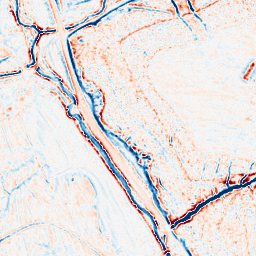
Category: edge_preserving
Decomposition family: bilateral
Decomposition parameters: d: 9
sigma_color: 150
sigma_space: 150
Upsampling method: bilinear
Upsampling parameters: scale: 2
Upsampling scale: 2